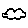
Label: cloud